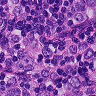
Metastatic tissue present: yes